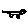
Label: cat